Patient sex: F
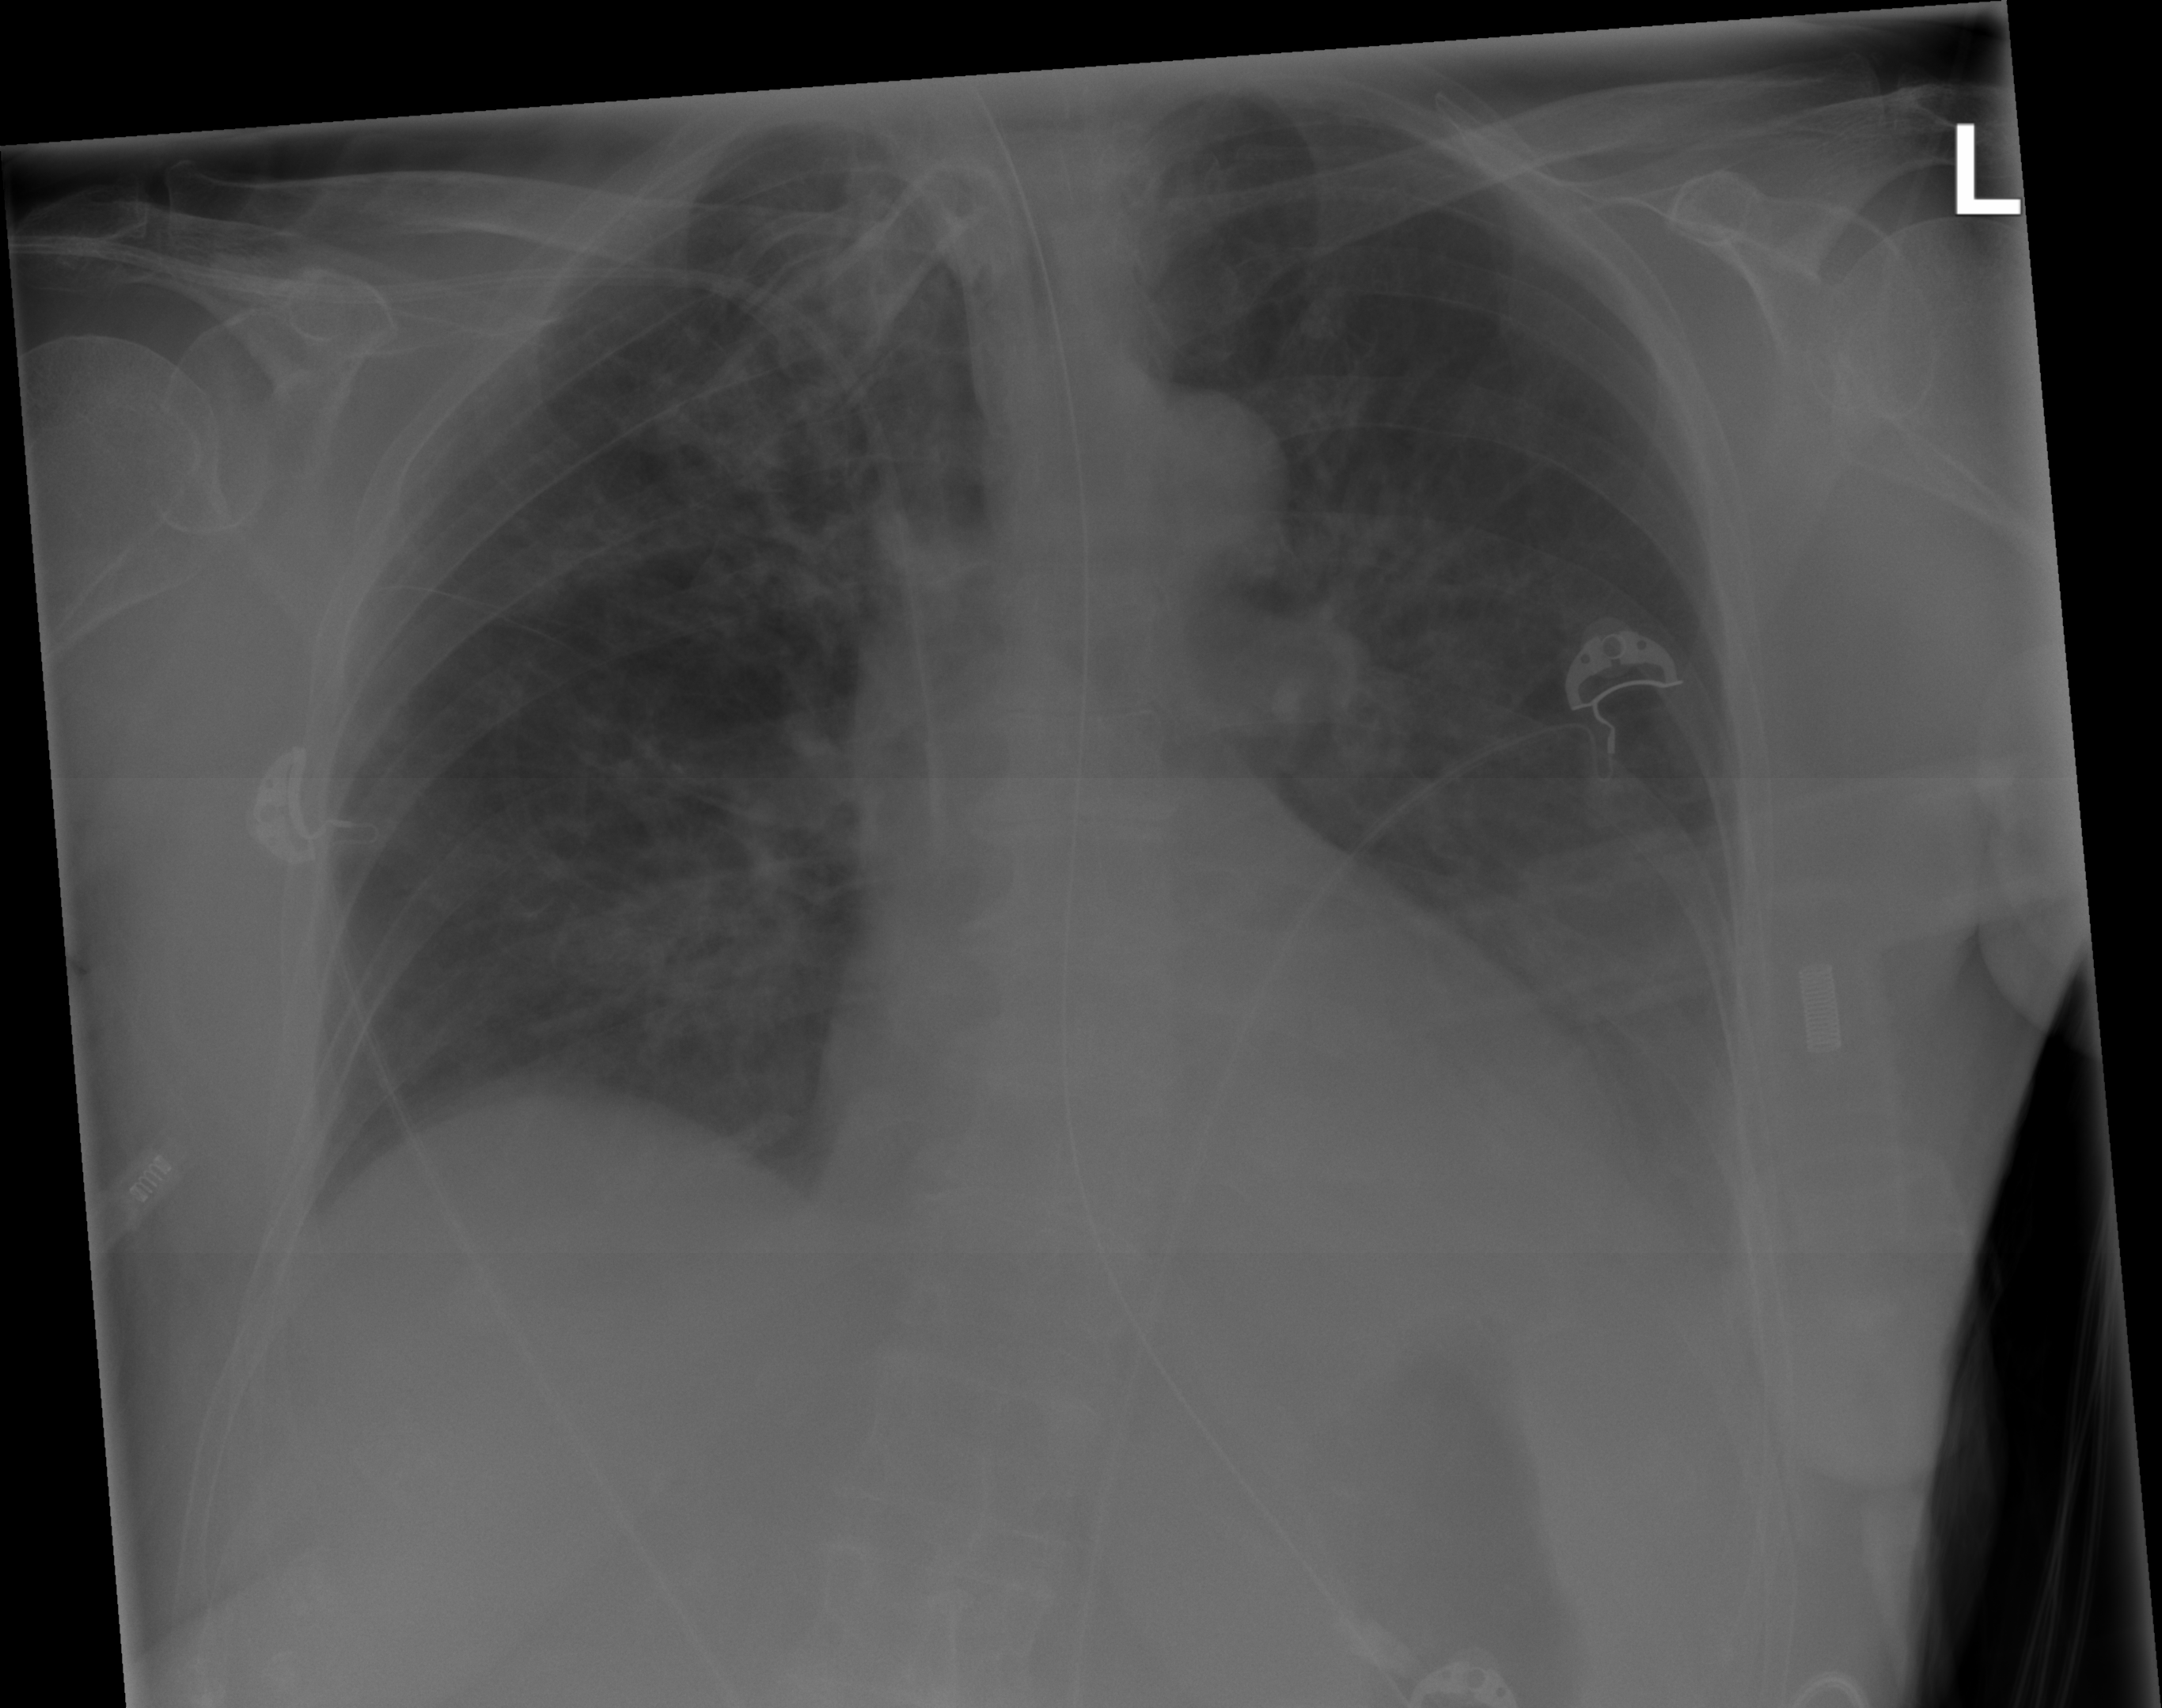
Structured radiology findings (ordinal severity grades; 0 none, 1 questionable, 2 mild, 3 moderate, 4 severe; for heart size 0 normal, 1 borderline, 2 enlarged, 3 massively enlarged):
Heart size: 0
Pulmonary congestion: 1
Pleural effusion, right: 0
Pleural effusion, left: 2
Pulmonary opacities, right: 2
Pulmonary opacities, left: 0
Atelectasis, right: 2
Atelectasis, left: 2